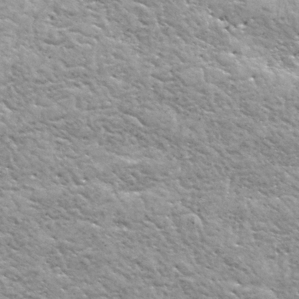
Label: frost